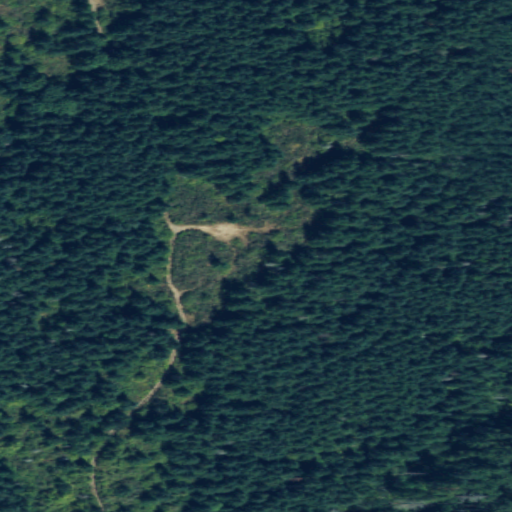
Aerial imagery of mountain in Washington named Kicker Hill containing evergreen forest, open development, mixed forest, and shrub